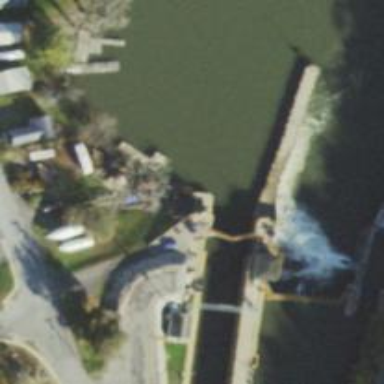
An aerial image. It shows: Lock gate along waterway.